Field crop: maize
Growth stage: 2
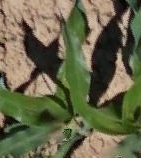
Species: maize